Field crop: tomato
Growth stage: 2
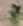
Species: solanum